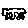
Label: cat